Question: I am using the below code to get attribute name
'''
$attributeId = Mage::getResourceModel('eav/entity_attribute')->getIdByCode('catalog_product','pricee');
echo $attribute = Mage::getModel('catalog/resource_eav_attribute')->load($attributeId);
$attribute->getFrontendLabel()
'''
in this 'pricee' is the attribute code. But the output is not the desired one, instead the value under "Admin" is retrieved. Below screen shows the actual field i need to show

What am i doing wrong? Please suggest.
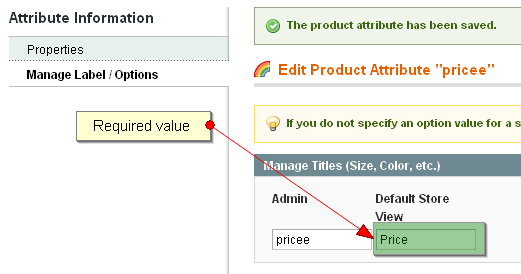
Answer: Actually the below code worked in my case,
'''
$attributeId = Mage::getResourceModel('eav/entity_attribute')->getIdByCode('catalog_product','ATTRIBUTE_CODE_HERE');
$attribute = Mage::getModel('catalog/resource_eav_attribute')->load($attributeId);
$attributeOptions = $attribute ->getSource()->getAllOptions();
echo $attribute->getStoreLabels();
'''
The output of this is : 'Array ( [1] => Price )'